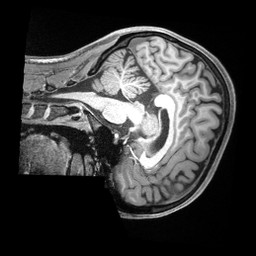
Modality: T1w
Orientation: sagittal
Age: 25
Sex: female
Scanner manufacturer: siemens
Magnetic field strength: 3 T
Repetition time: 2.4 s
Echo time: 0.00226 s